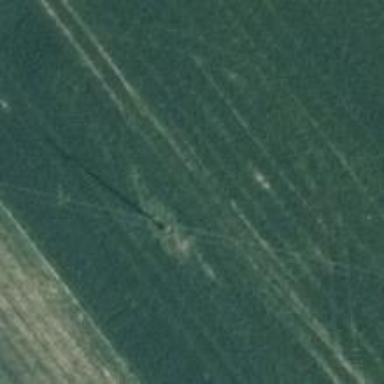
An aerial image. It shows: Power pole.